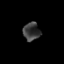
Tissue: prostate
Cell type: Epithelial cells
Senescence score: 0.2297
Nuclear area (px): 300
Mean DAPI intensity: 59.677